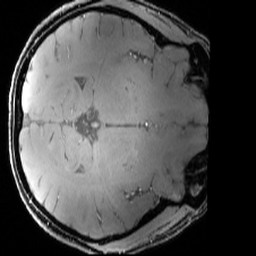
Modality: T1w
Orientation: axial
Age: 33
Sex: female
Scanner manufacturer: siemens
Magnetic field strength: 7 T
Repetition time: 4.3 s
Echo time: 0.00227 s